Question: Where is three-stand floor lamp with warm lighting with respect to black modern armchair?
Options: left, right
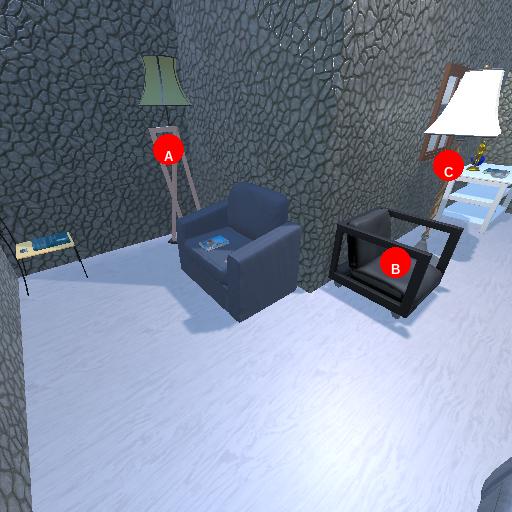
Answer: left